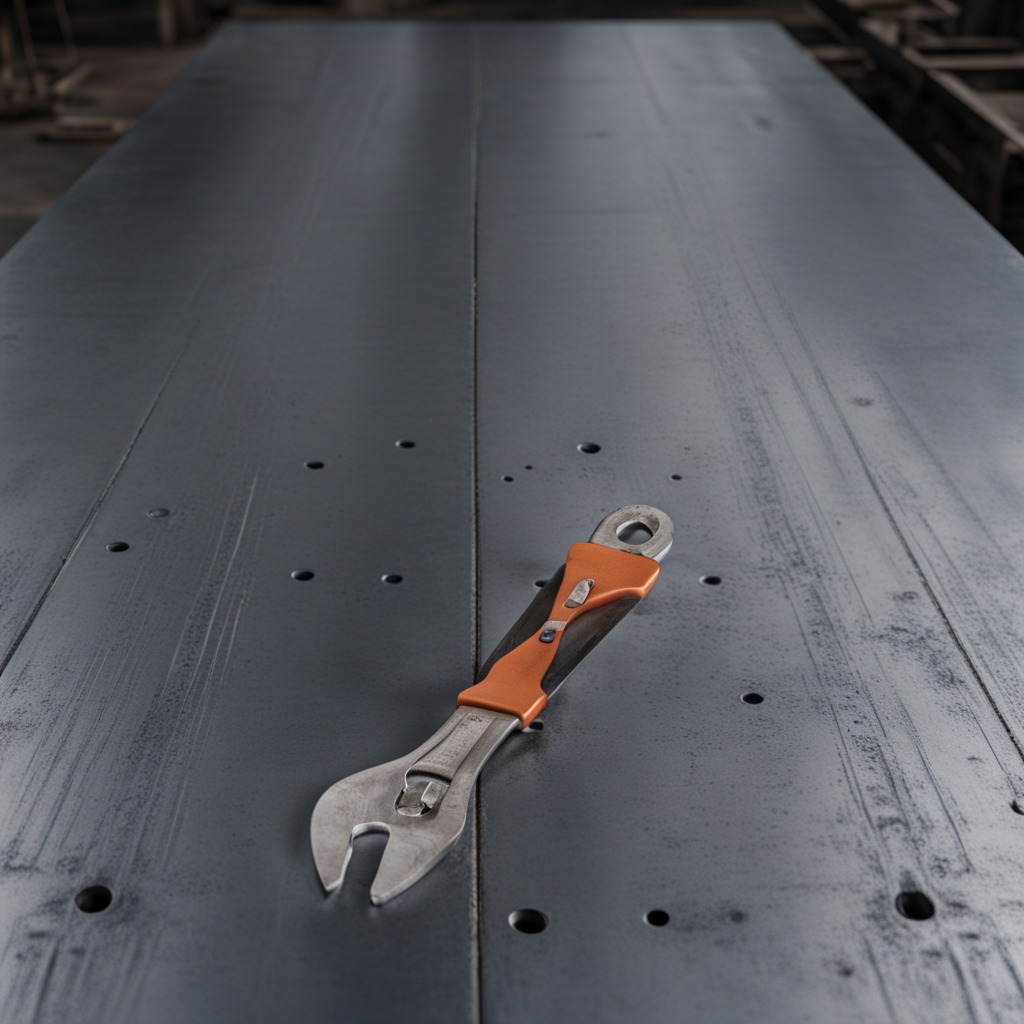
An wrench is lying on a cold steel table in a mining workshop.